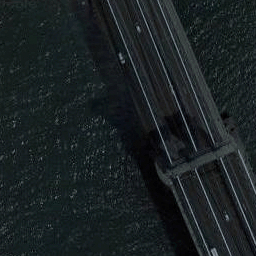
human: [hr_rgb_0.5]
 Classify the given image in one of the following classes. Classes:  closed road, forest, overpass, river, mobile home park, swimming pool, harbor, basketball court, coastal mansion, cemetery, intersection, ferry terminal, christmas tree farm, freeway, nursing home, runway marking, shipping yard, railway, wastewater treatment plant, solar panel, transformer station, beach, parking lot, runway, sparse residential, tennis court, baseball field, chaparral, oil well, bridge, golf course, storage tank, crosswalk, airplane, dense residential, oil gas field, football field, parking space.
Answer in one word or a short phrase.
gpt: bridge